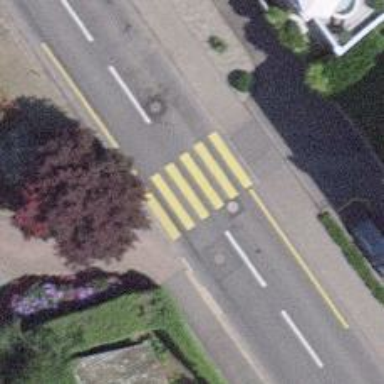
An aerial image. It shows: Footway with zebra crossing.